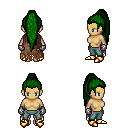
a pixel art fantasy rpg character, female body template, human, tanned skin, brown tattered cape, teal pants, green extra-long topknot hairstyle, metal gloves, gold boots, four views (front, back, left, right), 2x2 character sprite sheet, small pixel art, hard edges, no anti-aliasing